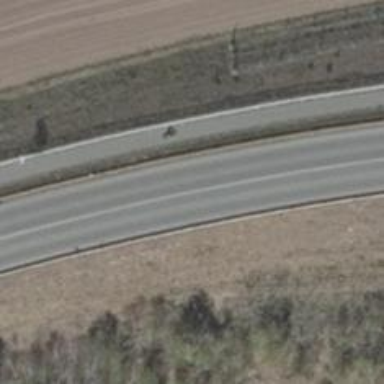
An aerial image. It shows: Secondary road with asphalt surface and embankment.